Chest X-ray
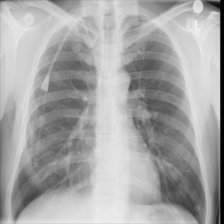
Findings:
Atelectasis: negative
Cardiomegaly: negative
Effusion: negative
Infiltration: negative
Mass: negative
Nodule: negative
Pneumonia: negative
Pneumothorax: negative
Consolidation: negative
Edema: negative
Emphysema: negative
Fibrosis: negative
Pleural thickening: negative
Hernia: negative